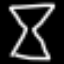
Label: hourglass